【题型】选择题　【知识点】解析几何　【难度】easy
若点 \(A(-2,6)\), \(B(12,6)\) 到直线 \(l\) 的距离都等于 7, 则直线 \(l\) 的不同位置有

\vspace{0.5em}
A. 1种 \quad B. 2种 \quad C. 3种 \quad D. 无数种
【解答】
\vspace{0.5em}
\noindent \textbf{【答案】} \(\boldsymbol{C}\)

\vspace{0.5em}
\noindent \textbf{【详解】}

由题意可得 \(|AB| = 14\),

\textcolor{red}{所以当直线 \(l\) 的斜率不存在时可得 \(x = 5\);}

\textcolor{red}{当直线 \(l\) 的斜率为零时可得 \(y = 13\) 或 \(y = -1\),}

故选: C.

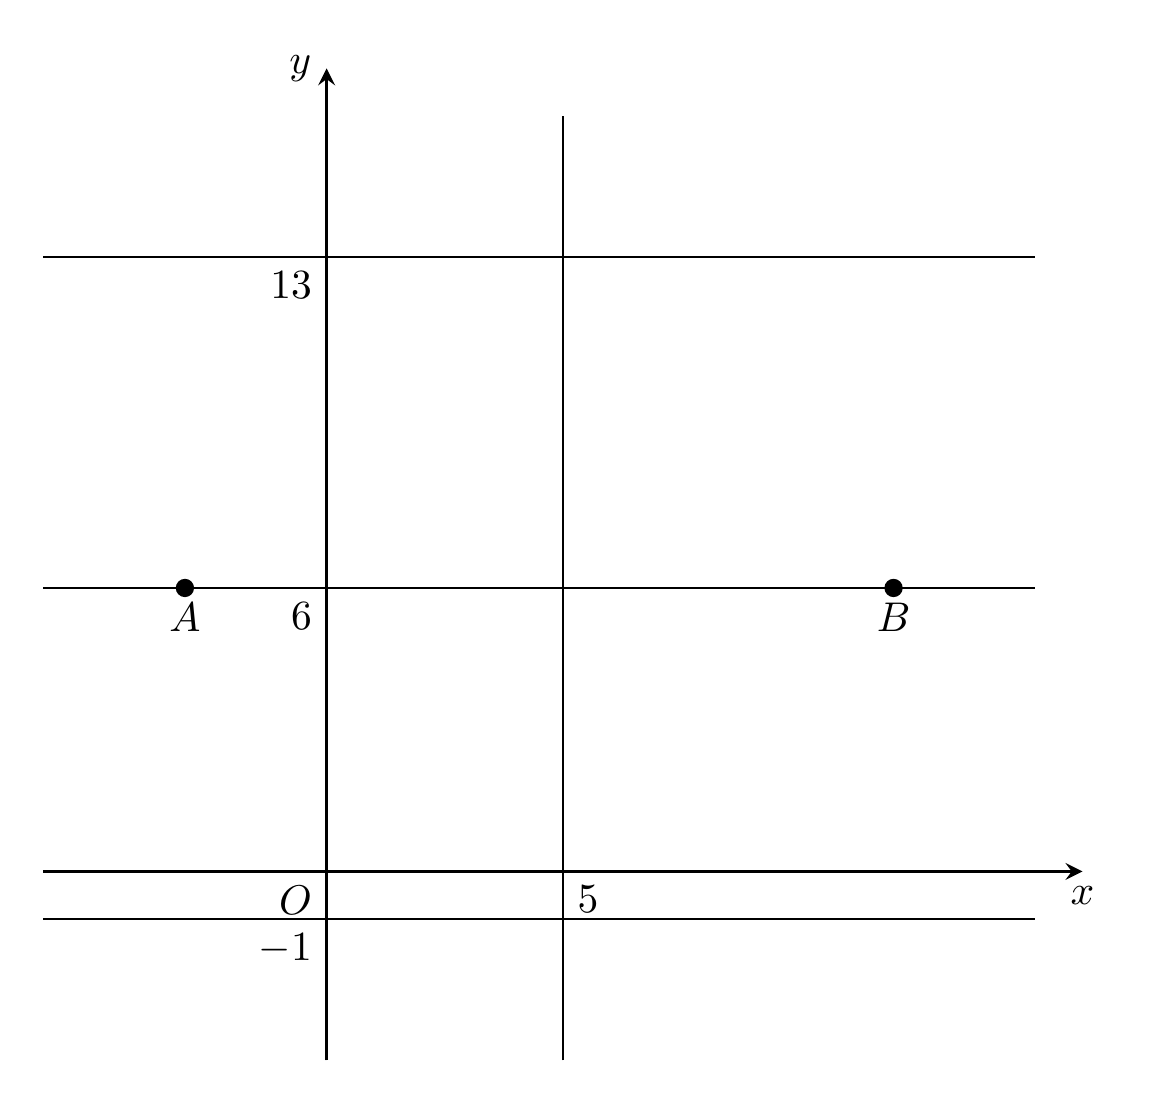